Aerial crown-view tile of a tropical tree (Barro Colorado Island, Panama), acquired 20241112:
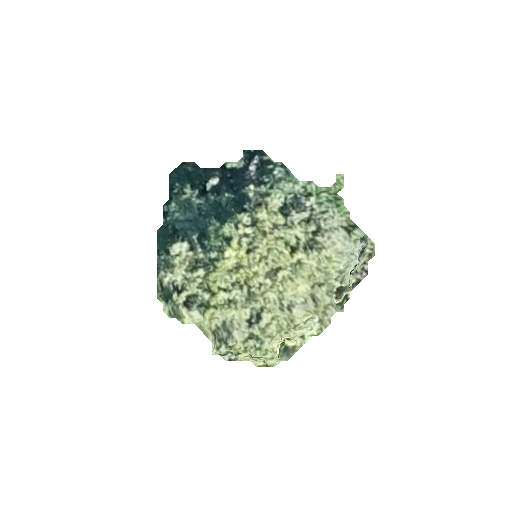
Species: Apeiba tibourbou
GBIF accepted scientific name: Apeiba tibourbou
Crown area: 51.41 m²